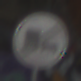
Verkehrszeichen: EndeUeberholverbotKraftfahrzeuge
Umgebung: Roofed, Special
Tageszeit: Midday
Wetter: Overcast
Licht: Natural
Jahreszeit: NotSpecified
Kontrast: MediumContrast